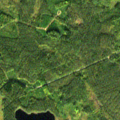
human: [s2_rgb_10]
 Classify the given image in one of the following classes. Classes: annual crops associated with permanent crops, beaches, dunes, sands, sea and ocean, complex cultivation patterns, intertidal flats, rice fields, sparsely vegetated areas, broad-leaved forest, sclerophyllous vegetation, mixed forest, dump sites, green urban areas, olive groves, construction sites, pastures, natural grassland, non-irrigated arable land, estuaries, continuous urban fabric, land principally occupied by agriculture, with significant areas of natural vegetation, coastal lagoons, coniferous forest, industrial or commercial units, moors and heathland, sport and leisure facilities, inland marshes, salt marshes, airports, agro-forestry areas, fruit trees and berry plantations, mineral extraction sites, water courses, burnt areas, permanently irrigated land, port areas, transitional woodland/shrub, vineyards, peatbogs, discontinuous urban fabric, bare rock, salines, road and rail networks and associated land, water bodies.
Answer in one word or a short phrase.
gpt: coniferous forest, mixed forest, transitional woodland/shrub